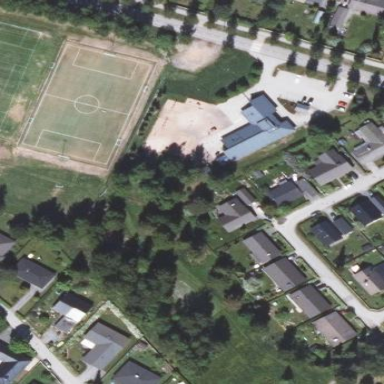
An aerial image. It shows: Kindergarten.